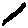
Label: zigzag